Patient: sex F, age 61
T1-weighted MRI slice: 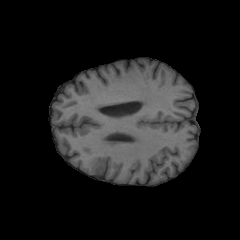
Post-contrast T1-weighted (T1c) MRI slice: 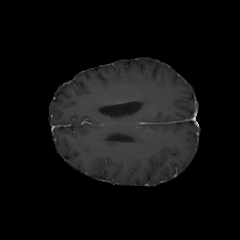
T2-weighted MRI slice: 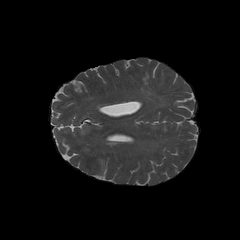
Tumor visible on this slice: no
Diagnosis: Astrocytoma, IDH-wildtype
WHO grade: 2